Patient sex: M
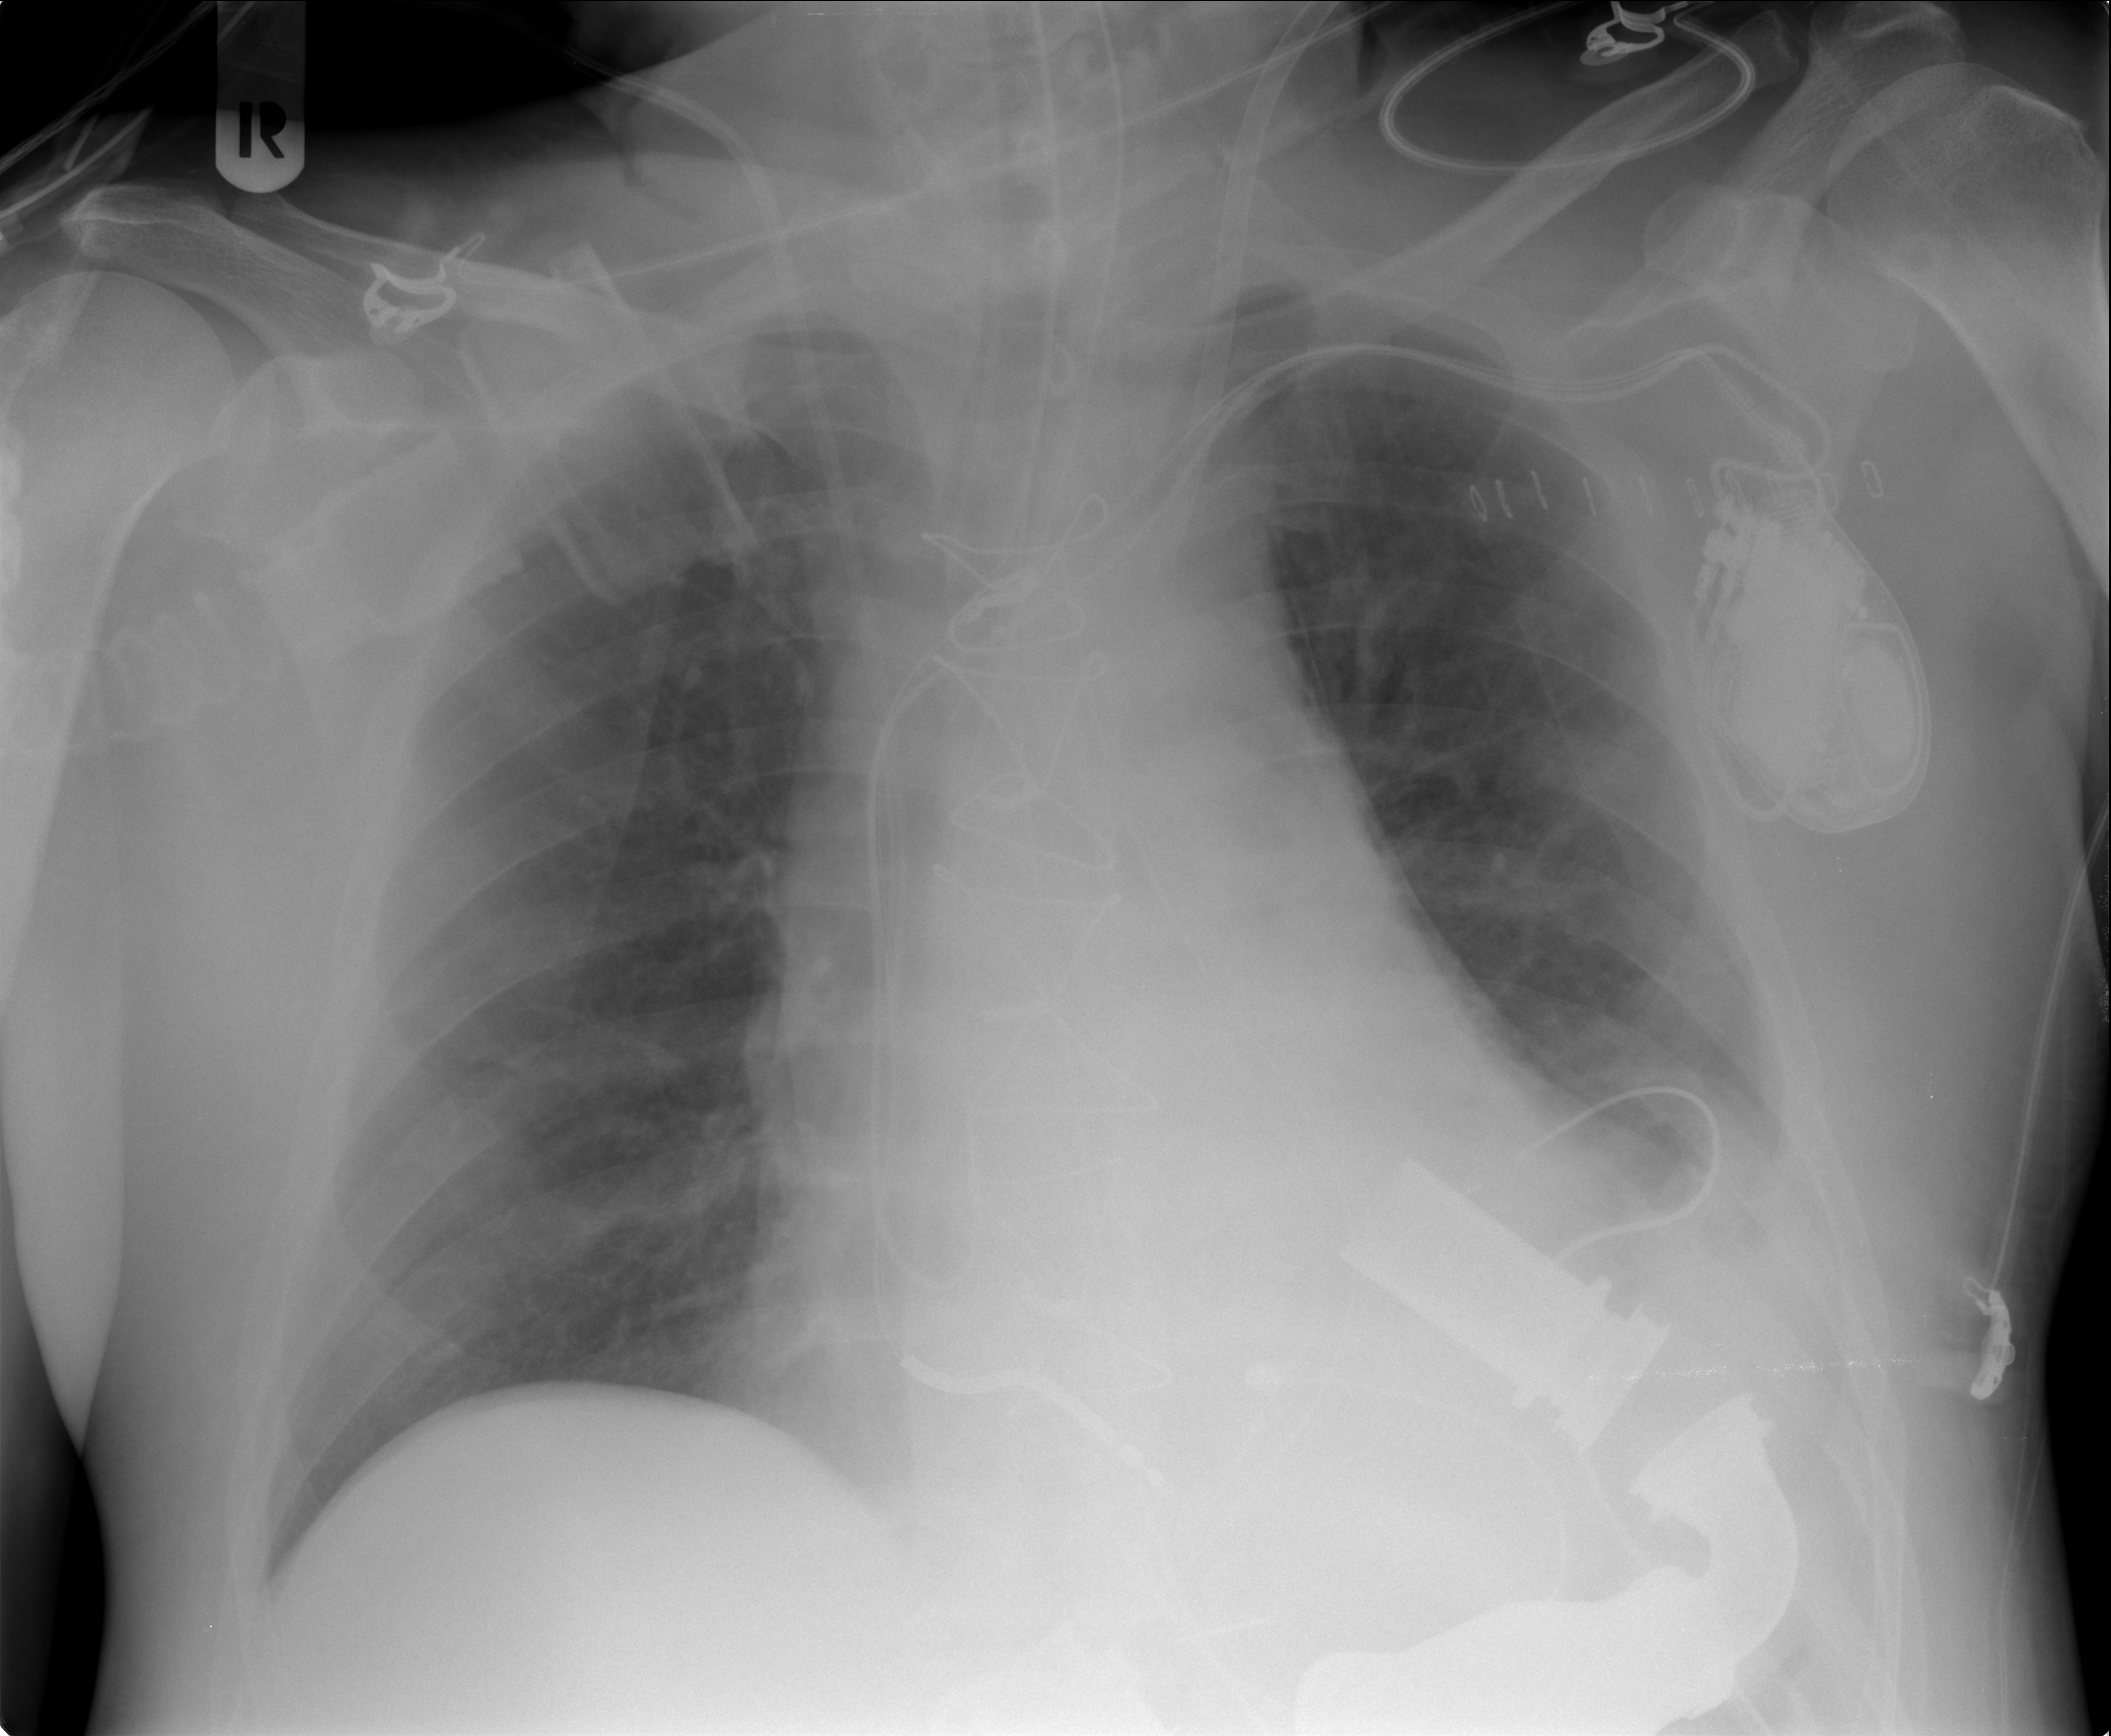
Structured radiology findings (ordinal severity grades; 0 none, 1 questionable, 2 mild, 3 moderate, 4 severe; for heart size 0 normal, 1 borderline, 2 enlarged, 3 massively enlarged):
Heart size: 2
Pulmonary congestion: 0
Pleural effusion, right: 0
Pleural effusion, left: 2
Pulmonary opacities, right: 0
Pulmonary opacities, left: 0
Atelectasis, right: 0
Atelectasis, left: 2